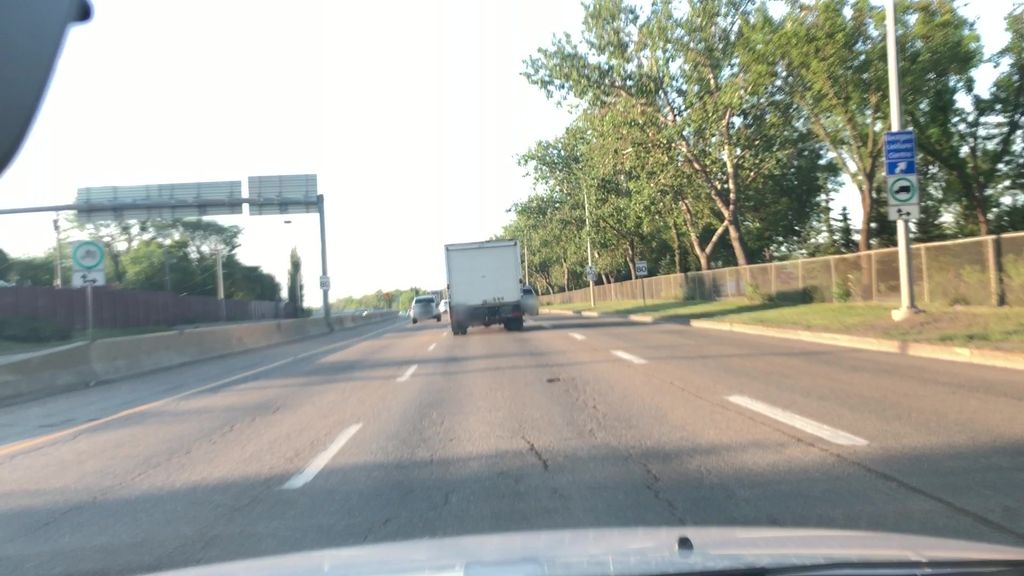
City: edmonton